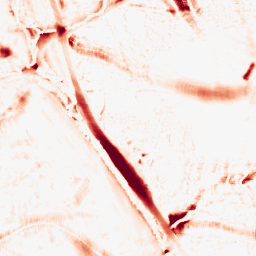
Category: morphological
Decomposition family: morphological_ellipse
Decomposition parameters: operation: opening
width: 30
height: 30
Upsampling method: linear_exact
Upsampling parameters: scale: 8
Upsampling scale: 8